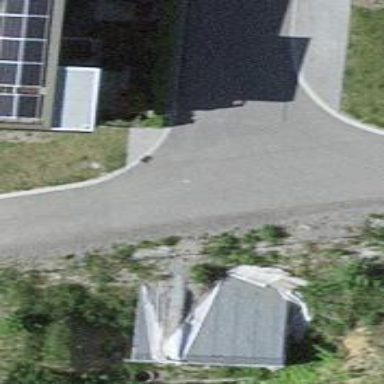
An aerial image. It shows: Residential road with asphalt surface lined by residential properties.